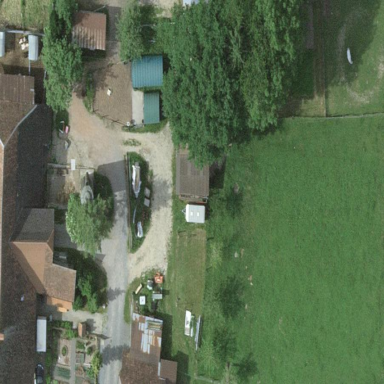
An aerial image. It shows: Farmyard area.